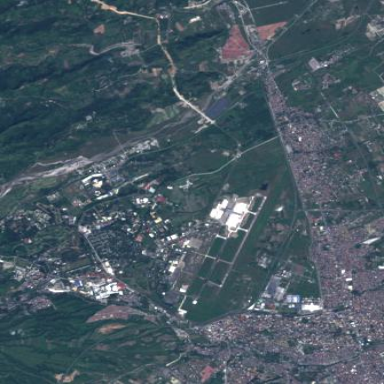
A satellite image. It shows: International public aerodrome (airport).